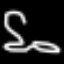
Label: frog